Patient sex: M
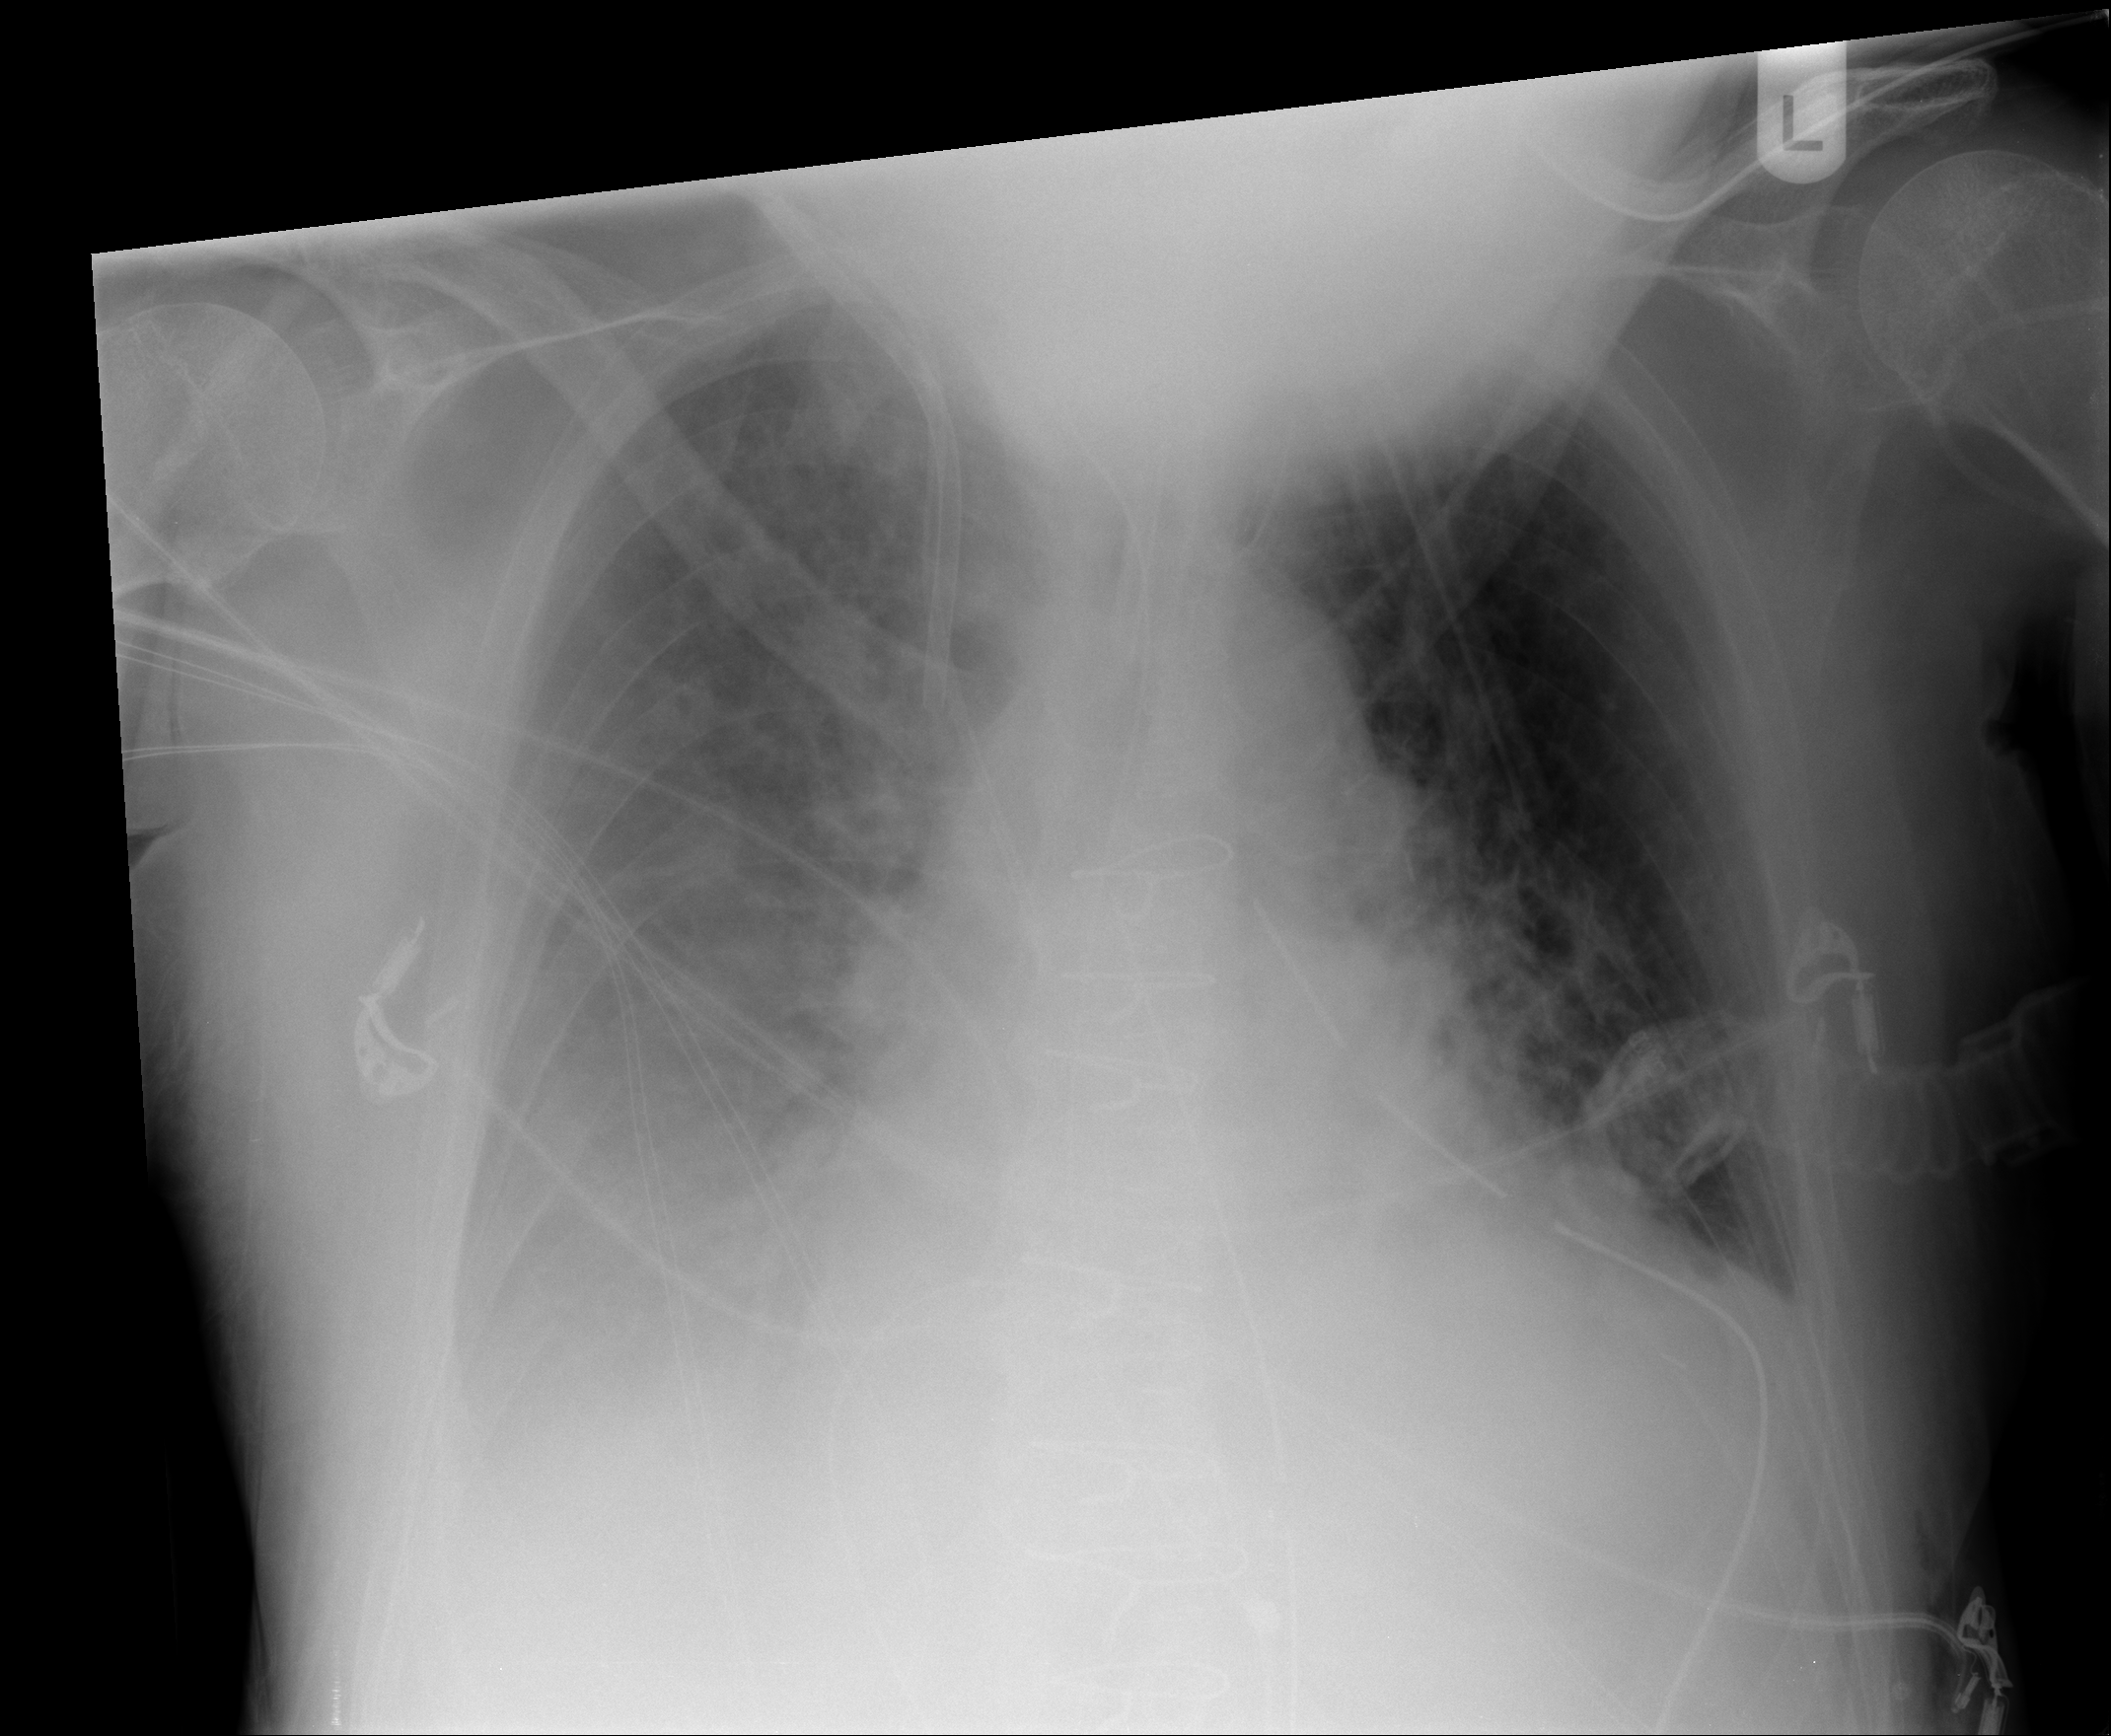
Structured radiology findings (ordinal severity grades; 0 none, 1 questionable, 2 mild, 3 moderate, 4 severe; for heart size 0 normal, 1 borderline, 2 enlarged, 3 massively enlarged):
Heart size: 1
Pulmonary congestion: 2
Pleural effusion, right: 2
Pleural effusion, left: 1
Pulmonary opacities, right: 3
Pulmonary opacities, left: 2
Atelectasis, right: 3
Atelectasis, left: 2